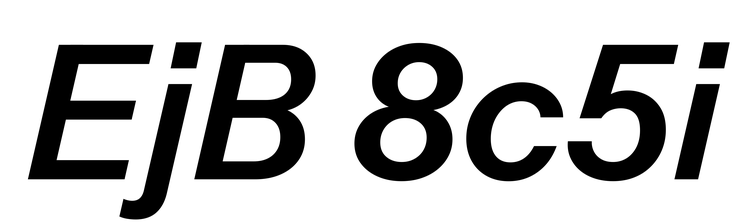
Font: InstrumentSans-Italic_SemiBold_Italic